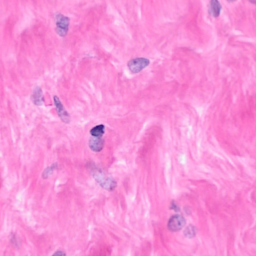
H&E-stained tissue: Breast